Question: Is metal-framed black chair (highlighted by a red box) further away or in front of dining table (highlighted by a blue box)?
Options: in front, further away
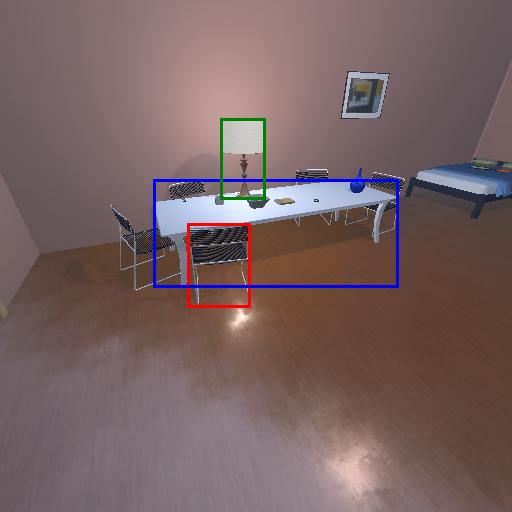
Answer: in front